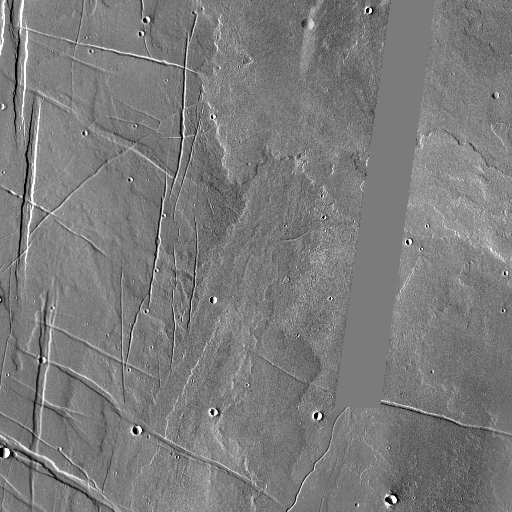
Crater classes present: Background, Other